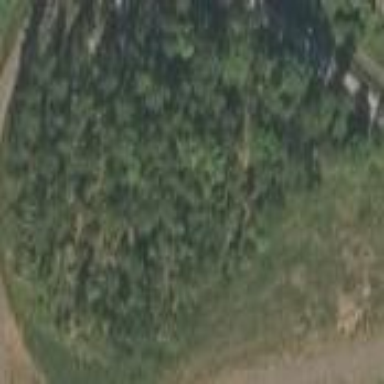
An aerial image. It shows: Mixed woodland area with variety of leaf types and cycles.